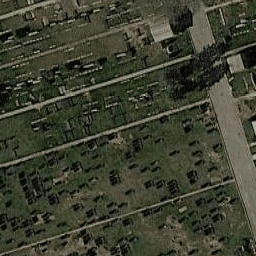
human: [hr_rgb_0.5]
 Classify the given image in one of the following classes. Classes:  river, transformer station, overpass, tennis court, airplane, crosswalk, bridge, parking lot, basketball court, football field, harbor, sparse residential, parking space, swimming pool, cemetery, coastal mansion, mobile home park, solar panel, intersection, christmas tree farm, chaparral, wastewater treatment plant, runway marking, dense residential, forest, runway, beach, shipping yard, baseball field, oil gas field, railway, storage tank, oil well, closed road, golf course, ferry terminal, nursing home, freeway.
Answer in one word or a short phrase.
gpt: cemetery